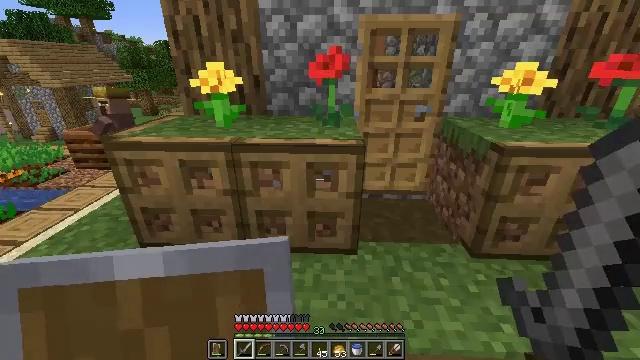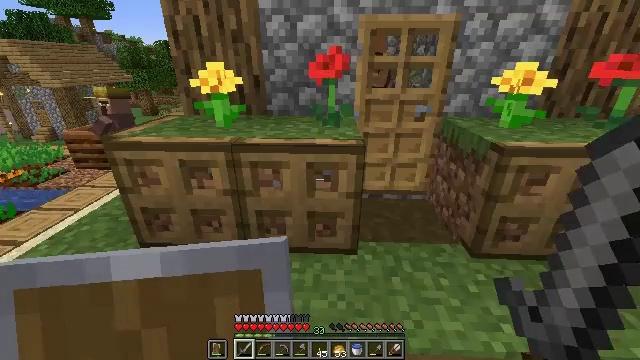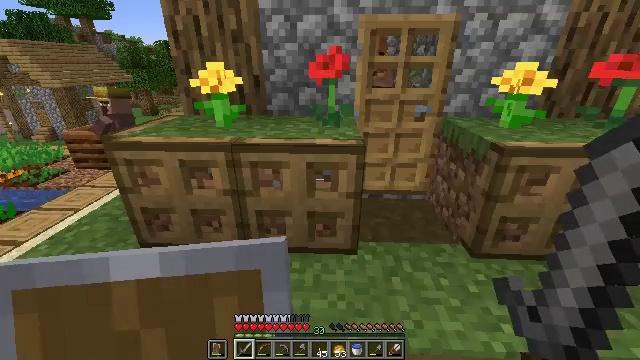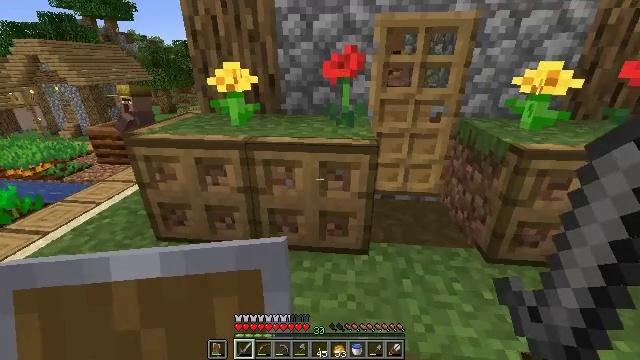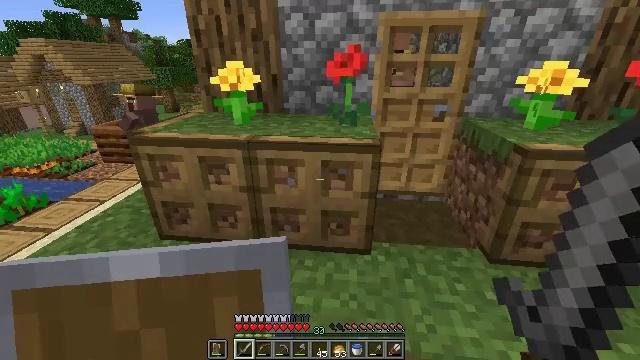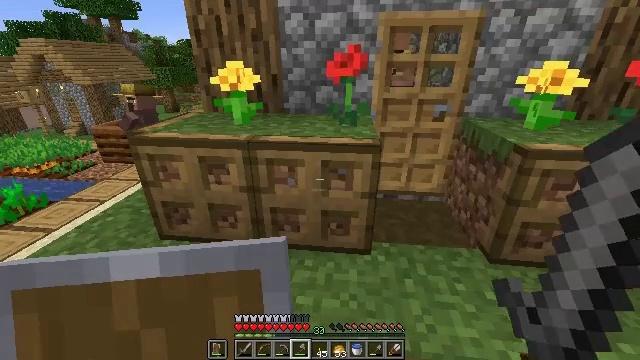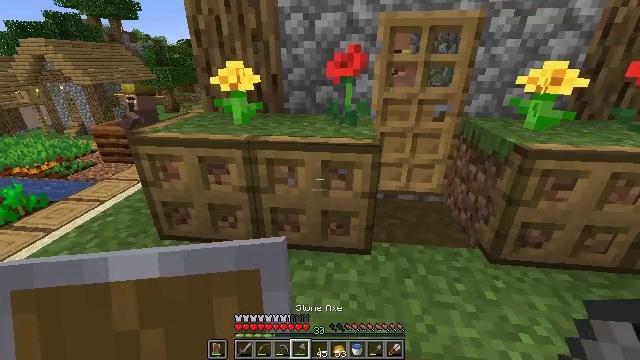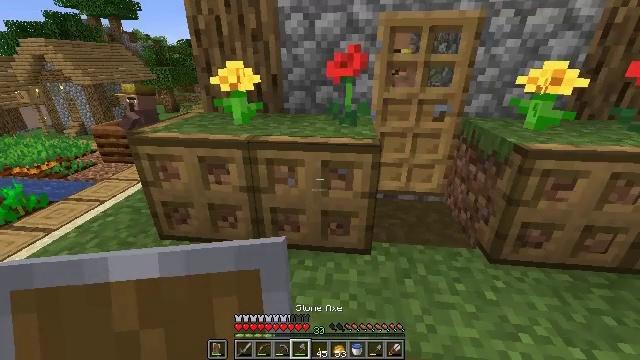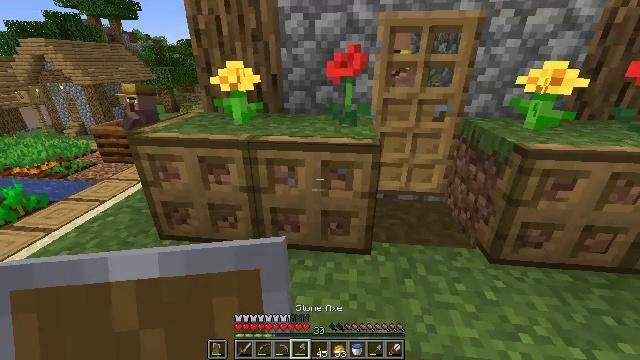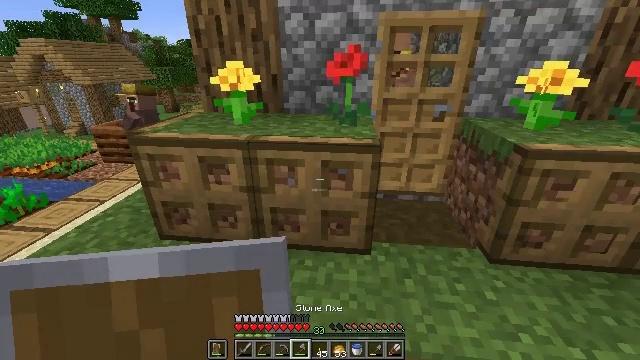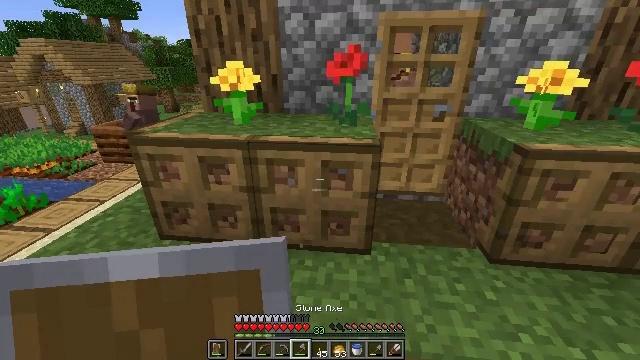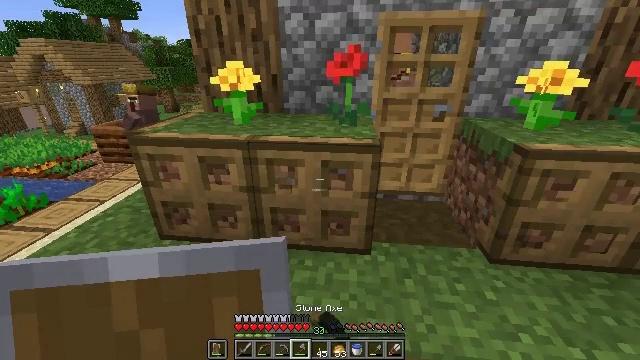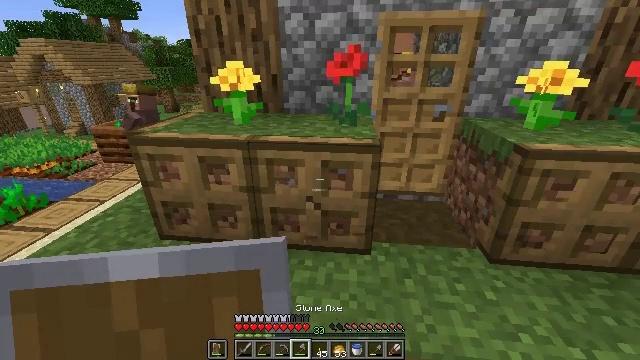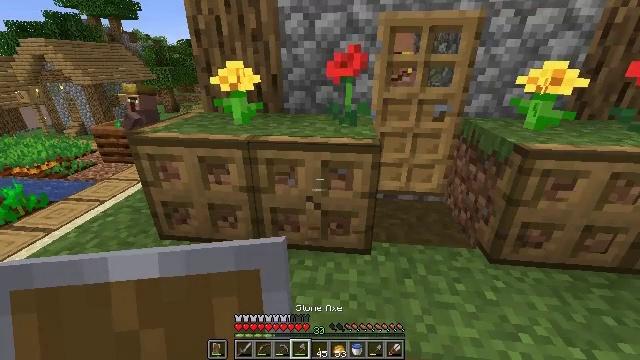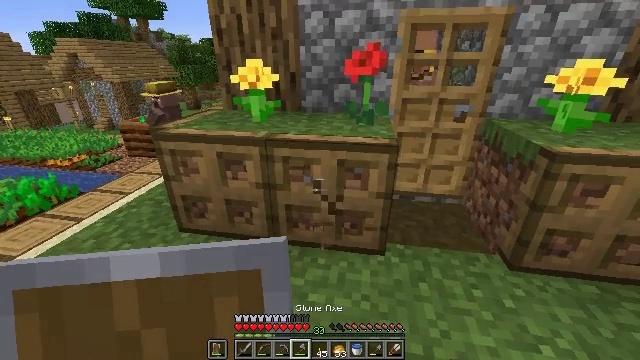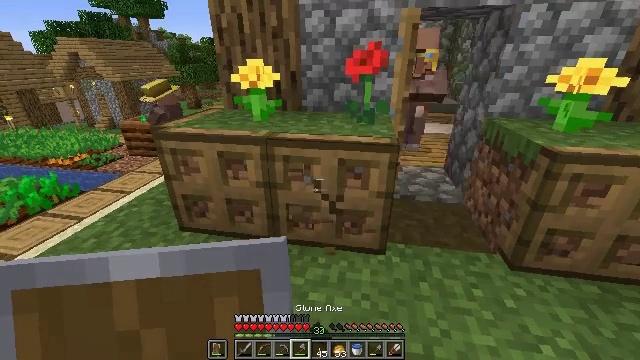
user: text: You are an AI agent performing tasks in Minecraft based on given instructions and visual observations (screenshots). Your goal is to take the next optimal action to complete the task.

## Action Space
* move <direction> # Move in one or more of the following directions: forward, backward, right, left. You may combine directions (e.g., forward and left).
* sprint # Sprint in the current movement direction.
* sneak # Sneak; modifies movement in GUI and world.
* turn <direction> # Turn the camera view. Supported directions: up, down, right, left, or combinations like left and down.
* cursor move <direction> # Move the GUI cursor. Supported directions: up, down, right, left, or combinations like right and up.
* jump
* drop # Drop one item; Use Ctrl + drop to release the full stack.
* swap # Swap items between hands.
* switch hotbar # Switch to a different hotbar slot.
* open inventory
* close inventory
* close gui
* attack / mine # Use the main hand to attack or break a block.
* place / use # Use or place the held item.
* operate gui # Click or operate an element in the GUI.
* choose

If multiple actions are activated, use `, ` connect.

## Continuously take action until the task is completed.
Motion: motion action
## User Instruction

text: Break the oak trapdoor to collect it.
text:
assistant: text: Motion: no_op
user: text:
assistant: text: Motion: no_op
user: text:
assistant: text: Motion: turn left
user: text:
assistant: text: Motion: no_op
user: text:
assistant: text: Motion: switch to hotbar 4
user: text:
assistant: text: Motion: switch to hotbar 4
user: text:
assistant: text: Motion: no_op
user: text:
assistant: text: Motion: no_op
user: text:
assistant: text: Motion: no_op
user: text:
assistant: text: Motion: attack / mine
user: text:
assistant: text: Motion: attack / mine
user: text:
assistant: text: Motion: attack / mine
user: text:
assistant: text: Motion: attack / mine
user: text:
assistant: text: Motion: turn left, attack / mine
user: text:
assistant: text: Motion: attack / mine
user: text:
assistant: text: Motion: attack / mine
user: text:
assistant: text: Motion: attack / mine
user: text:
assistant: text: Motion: attack / mine
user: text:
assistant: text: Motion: attack / mine
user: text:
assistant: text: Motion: attack / mine
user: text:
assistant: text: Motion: attack / mine
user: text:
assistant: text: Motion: attack / mine
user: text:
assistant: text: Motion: attack / mine
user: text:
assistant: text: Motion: attack / mine
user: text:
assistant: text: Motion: attack / mine
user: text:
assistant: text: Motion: attack / mine
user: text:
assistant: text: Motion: turn left, attack / mine
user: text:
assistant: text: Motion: attack / mine
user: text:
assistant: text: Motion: attack / mine
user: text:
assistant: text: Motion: attack / mine